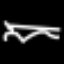
Label: squiggle